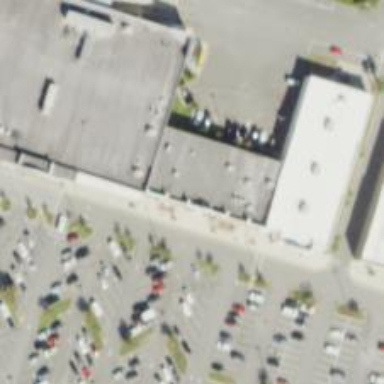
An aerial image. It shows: Fitness center located in leisure land.